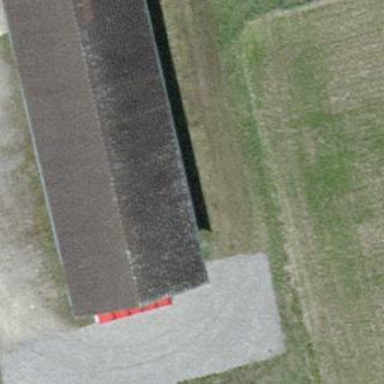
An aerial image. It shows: Farm auxiliary building with gabled roof.